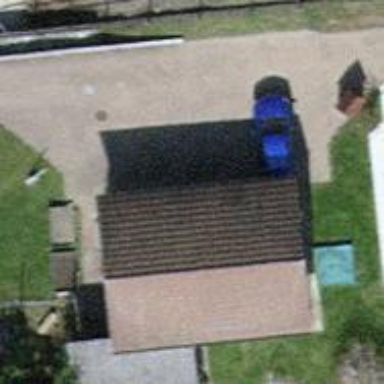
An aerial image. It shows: Group of garages.